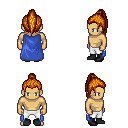
a pixel art fantasy rpg character, male body template, human, tanned skin, blue cape, white pants, dark blonde long topknot hairstyle, black shoes, four views (front, back, left, right), 2x2 character sprite sheet, small pixel art, hard edges, no anti-aliasing